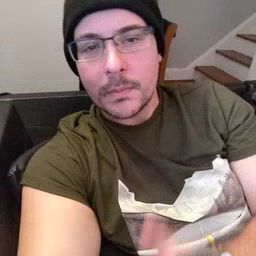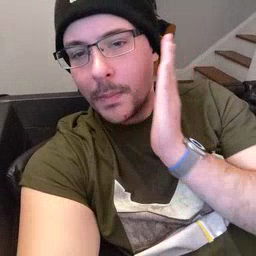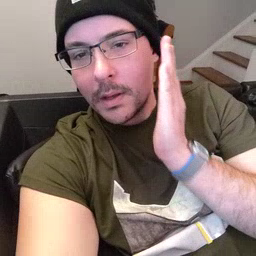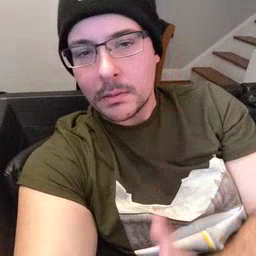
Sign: bed